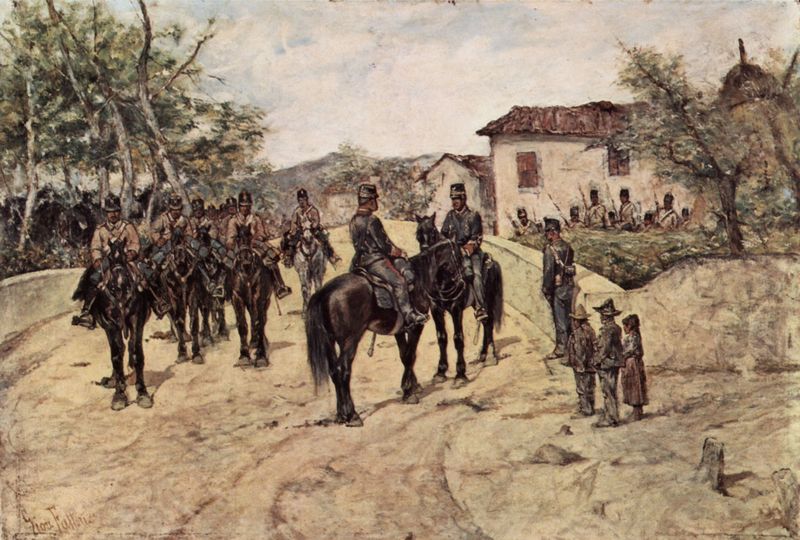
Titel: Rast der Kavallerieeinheit
Künstler: Giovanni Fattori
Standort: Livorno
Institution: Collezione Angiolini
Schlagwörter: baum, berg, blau, blätter, gemälde, gruppe, himmel, kampf, laub, schatten, weiß, wolken, baumstämme, bäume, grün, impressionismus, landschaft, menschen, mädchen, ocker, stadt, äste, braun, discussion, fenster, frankreich, grau, hell, hintergrund, hut, hüte, licht, männer, schwarz, strasse, dach, haus, tiere, weg, wiese, zaun, beige, gespräch, malerei, rock, mütze, mützen, arm, stehen, stein, steine, signatur, öl, ast, erde, halme, horizont, häuser, hügel, mühle, zweige, brücke, gebüsch, hütte, kirche, boden, corot, land, realismus, kind, spitzen, wald, bauern, fensterläden, kinder, pferd, pferde, reiter, garten, hase, ausritt, hufe, rappe, reiten, sattel, steigbügel, zaumzeug, zügel, spanien, fassade, italien, ort, süden, buben, jungen, furchen, trocken, berge, dorf, dächer, mauer, hof, amerika, läden, französisch, kuppel, stille, ölgemälde, krieg, schlacht, stämme, soldaten, strohhüte, brun, france, homme, marron, einheit, still, italie, village, spanisch, bruan, heiss, geschirr, blanc, noir, weimar, bewaffnet, militär, polizei, uniform, uniformen, waffen, chapeau, soldat, staub, helm, offizier, treffen, hauben, armee, heer, schimmel, hufen, sandfarben, china, helme, trübner, maison, putz, mauern, fluchtpunkt, kavallerie, regiment, karg, begegnung, sombre, ziegeldach, wegrand, rappen, schweiff, gewehre, rösser, armut, arbre, ciel, paysage, peinture, preußen, baumstumpf, cheval, gartenmauer, rillen, chevaux, kolonie, infanterie, offiziere, ferme, pferdeschwanz, montagne, ocre, enfants, strassenrand, sabot, maisons, chaleur, coiffe, enfant, signature, mexiko, nuage, nuages, huile, truppe, arbres, appell, apell, bajonett, dorfstrasse, bürgerkrieg, sicherheit, casque, pont, chemin, neige, mur, fusil, bajonette, truppen, cavalier, tableau, animaux, soldats, mexico, gru, feuilles, fenêtres, asie, horzont, pastel, sandweg, groupe, strße, casques, guerre, hommes, cavalerie, streife, rencontre, armes, officier, militaire, uniforme, sable, rue, casquette, officiers, route, uniformes, baionette, colonies, ane, désert, fusils, tschakos, männern, verger, reite, unbefestigt, patrouille, wegstein, fattori, giovanni fattori, cavaliers, infatrie, payans, risorgimento, schweiffe, tuschauer, baionnettes, chaval, troupe, estraße, stra0e, épées, vigne, retraite, muret, geschit, afrique, poussière, habitants, fantassin, baionnette, amérique du sud, unité, petits, cavaleirs, pur sang, bambins, patrollie